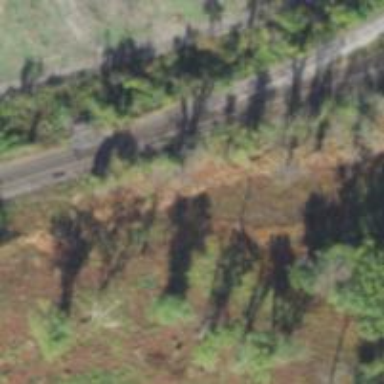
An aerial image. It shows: Disused railway.